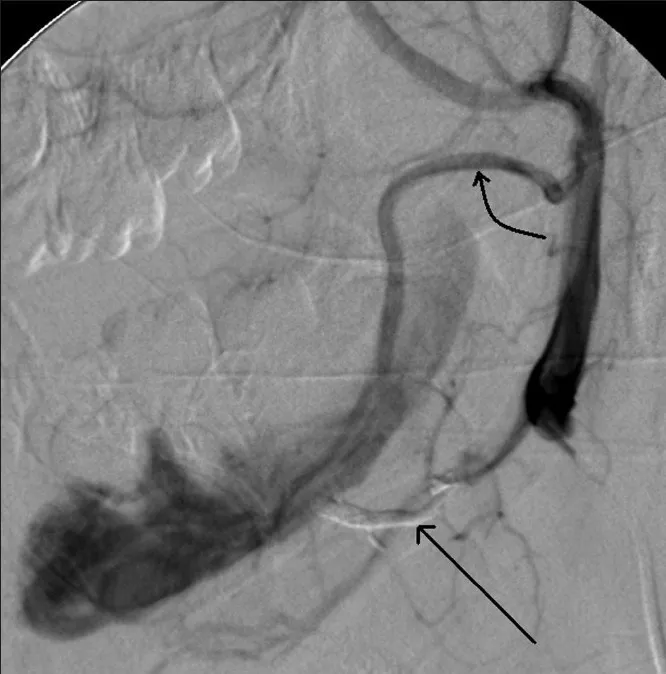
Lateral representative DSA image, of the left external carotid artery shows the embolized branch of the lingual artery seen as a glue-cast (straight arrow) and a hypertrophied anterior branch (curved arrow) from the terminal external carotid artery, supplying the AVM.
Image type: radiology (x_ray)